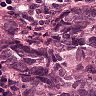
Metastatic tissue present: yes